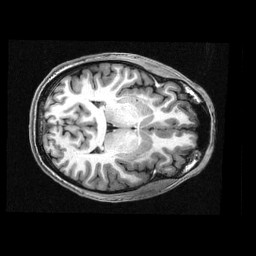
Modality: T1w
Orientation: axial
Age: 29
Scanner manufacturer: siemens
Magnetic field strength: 3 T
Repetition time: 2.3 s
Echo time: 0.00336 s